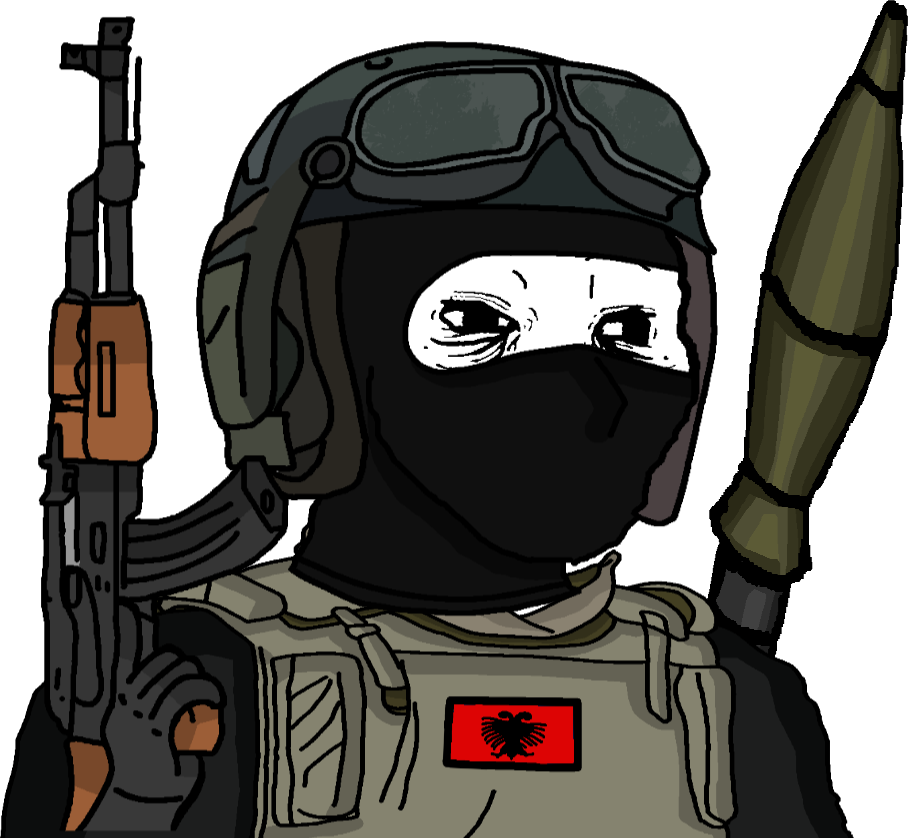
Label: 5_Tired_Wojak